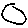
Label: circle